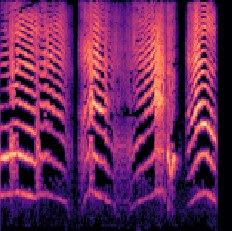
Sound class: Baby cry